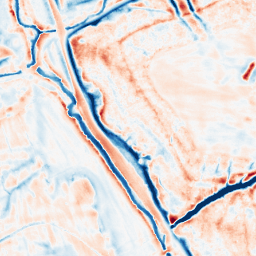
Category: edge_preserving
Decomposition family: bilateral
Decomposition parameters: d: 21
sigma_color: 25
sigma_space: 25
Upsampling method: linear_exact
Upsampling parameters: scale: 8
Upsampling scale: 8